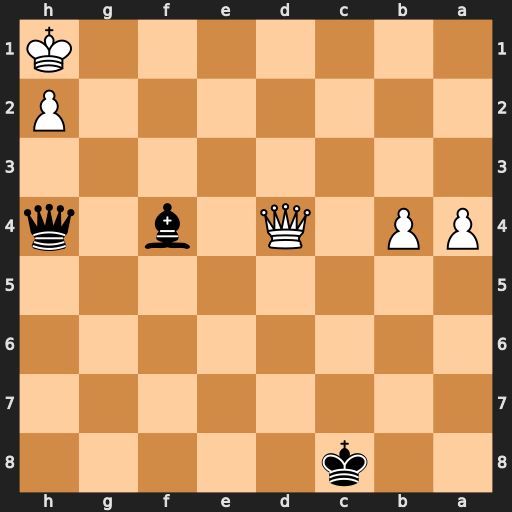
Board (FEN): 2k5/8/8/8/PP1Q1b1q/8/7P/7K
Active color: b
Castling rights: -
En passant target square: -
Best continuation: Qxh2#